This time-frequency spectrogram was computed from a bearing vibration snapshot; brighter regions carry more energy. Determine the bearing's health state. Answer with exactly one of: normal, inner_race, outer_race, ball.
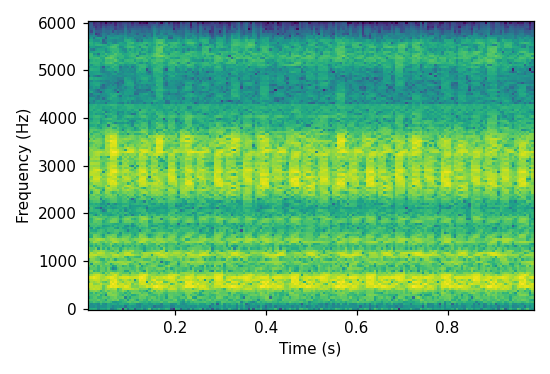
Answer: outer_race